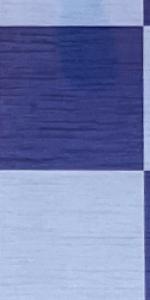
Label: Empty